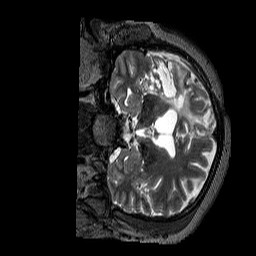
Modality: T2w
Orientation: coronal
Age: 49
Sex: male
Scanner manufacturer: siemens
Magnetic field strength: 3 T
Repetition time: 3.2 s
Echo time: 0.567 s